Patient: sex M, age 37
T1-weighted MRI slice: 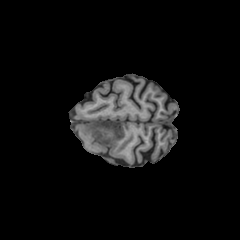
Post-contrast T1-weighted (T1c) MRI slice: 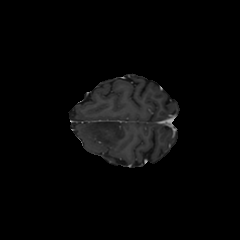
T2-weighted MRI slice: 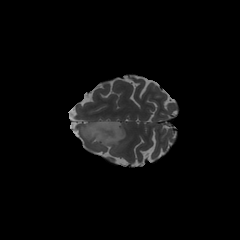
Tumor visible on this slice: yes
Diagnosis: Astrocytoma, IDH-mutant
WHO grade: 2